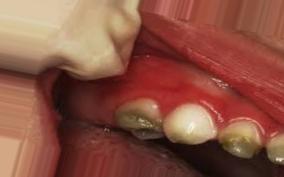
Condition: Tooth Discoloration